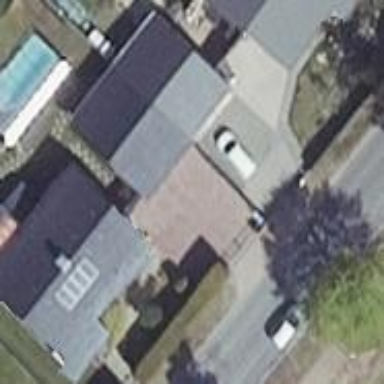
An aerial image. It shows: Gabled roofed house.